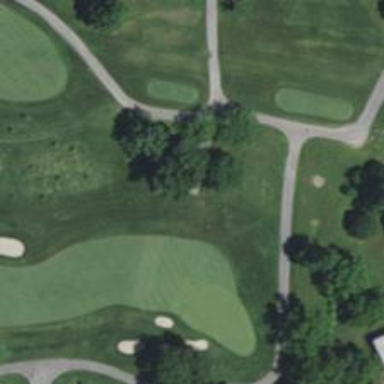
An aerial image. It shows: Golf cartpath that is also road path.